Question: I'm new to swift and building iOS Application from the scratch (using swift 4) and want to do something like below.
1. Implement Multiple cell selections in UICollectionView,
2. Pass selected cells data to Server.
Please anyone can help me, how to do that? Tell me the process and supporting articles to do that.
Below is reference Image. Thanks in Advance.

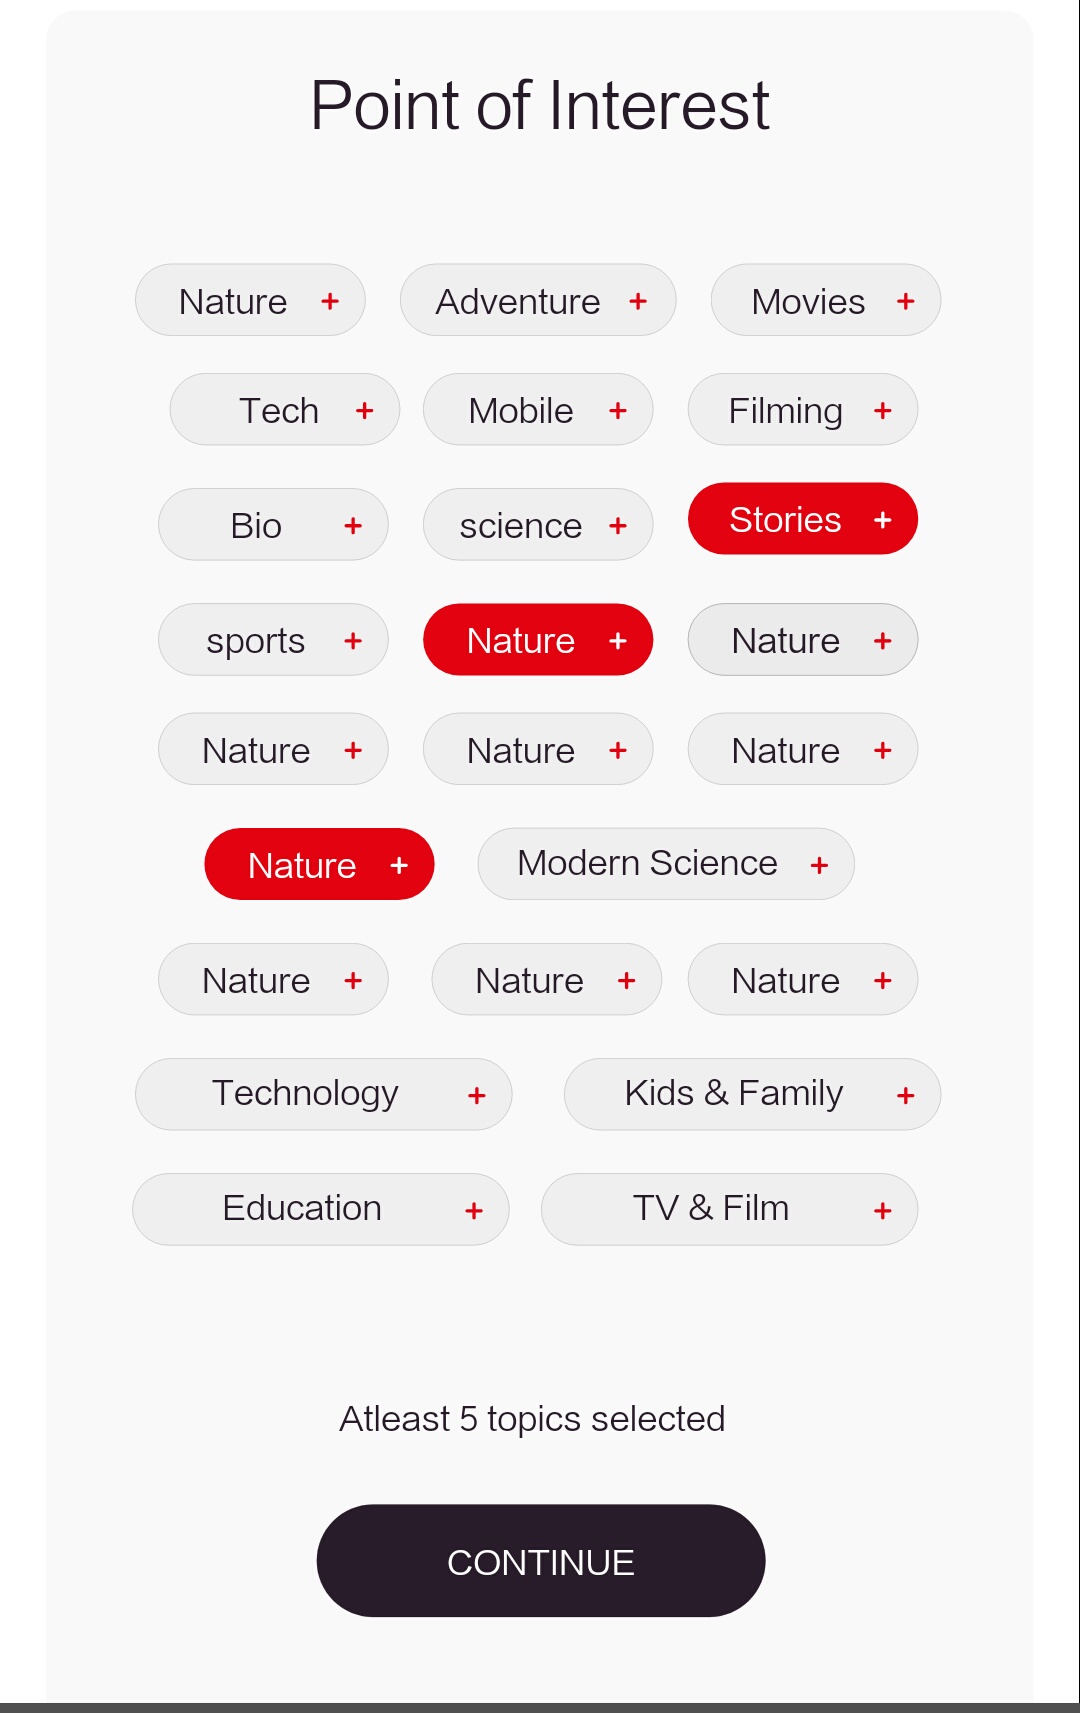
Answer: This basic example. You can change as per your data.
When you select any cell then you need to check that selected cell is already selected before or not.
If not then add selected cell 'indexPath' in 'indexArray' and selected cell value in 'valueArray'.
If current selected cell is previously selected then remove 'indexPath' from 'indexArray' and also remove selected cell value from 'valueArray'
on 'continue' button press pass 'arrSelectedData' to server or next screen.
Define below 3 array.
'''
var arrData = [String]() // This is your data array
var arrSelectedIndex = [IndexPath]() // This is selected cell Index array
var arrSelectedData = [String]() // This is selected cell data array
'''
//UICollectionView Delegate & DataSource
'''
extension ViewController: UICollectionViewDelegate, UICollectionViewDataSource, UICollectionViewDelegateFlowLayout
{
func collectionView(_ collectionView: UICollectionView, numberOfItemsInSection section: Int) -> Int {
return self.arrData.count
}
func collectionView(_ collectionView: UICollectionView, cellForItemAt indexPath: IndexPath) -> UICollectionViewCell {
let cell : CollectionViewCell = collectionView.dequeueReusableCell(withReuseIdentifier: "CollectionViewCell", for: indexPath) as! CollectionViewCell
if arrSelectedIndex.contains(indexPath) { // You need to check wether selected index array contain current index if yes then change the color
cell.vw.backgroundColor = UIColor.red
}
else {
cell.vw.backgroundColor = UIColor.lightGray
}
cell.layoutSubviews()
return cell
}
func collectionView(_ collectionView: UICollectionView, layout collectionViewLayout: UICollectionViewLayout, sizeForItemAt indexPath: IndexPath) -> CGSize {
return CGSize(width: 100, height: 100)
}
func collectionView(_ collectionView: UICollectionView, didSelectItemAt indexPath: IndexPath) {
print("You selected cell #\(indexPath.item)!")
let strData = arrData[indexPath.item]
if arrSelectedIndex.contains(indexPath) {
arrSelectedIndex = arrSelectedIndex.filter { $0 != indexPath}
arrSelectedData = arrSelectedData.filter { $0 != strData}
}
else {
arrSelectedIndex.append(indexPath)
arrSelectedData.append(strData)
}
collectionView.reloadData()
}
}
'''